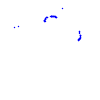
Particle: proton